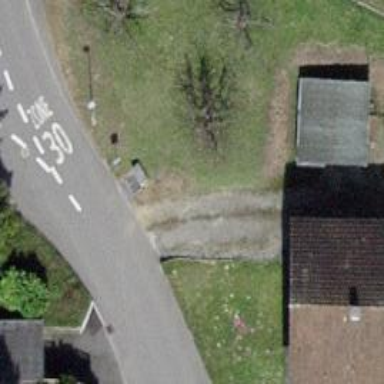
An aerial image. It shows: Paved residential road.